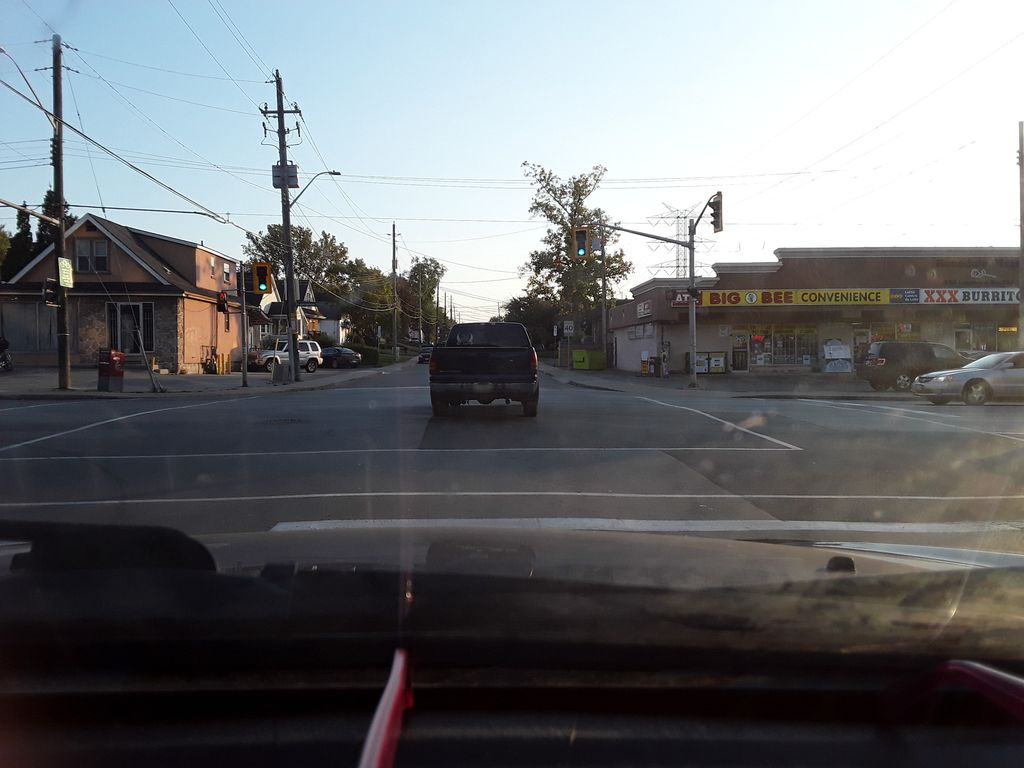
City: hamilton